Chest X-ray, PA view. Patient: 68 years old, sex M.
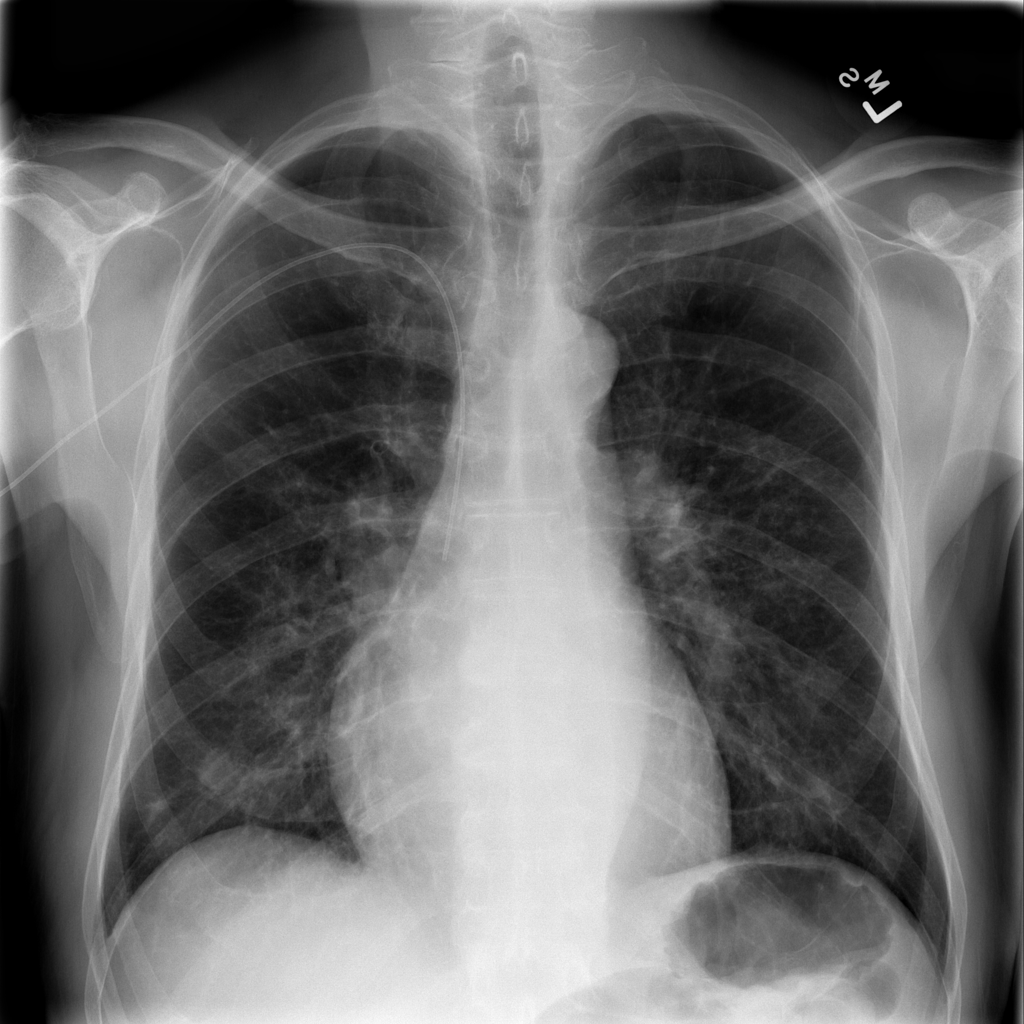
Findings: Atelectasis, Infiltration